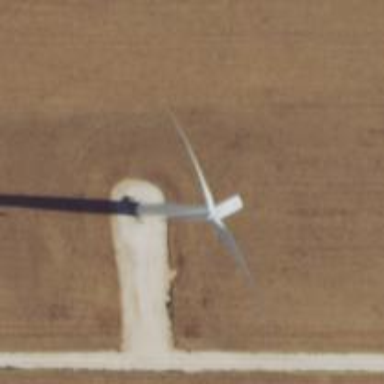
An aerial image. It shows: Wind generator in the form of horizontal axis wind turbine.